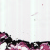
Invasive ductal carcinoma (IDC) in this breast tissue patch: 0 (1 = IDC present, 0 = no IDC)